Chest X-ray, AP view. Patient: 58 years old, sex M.
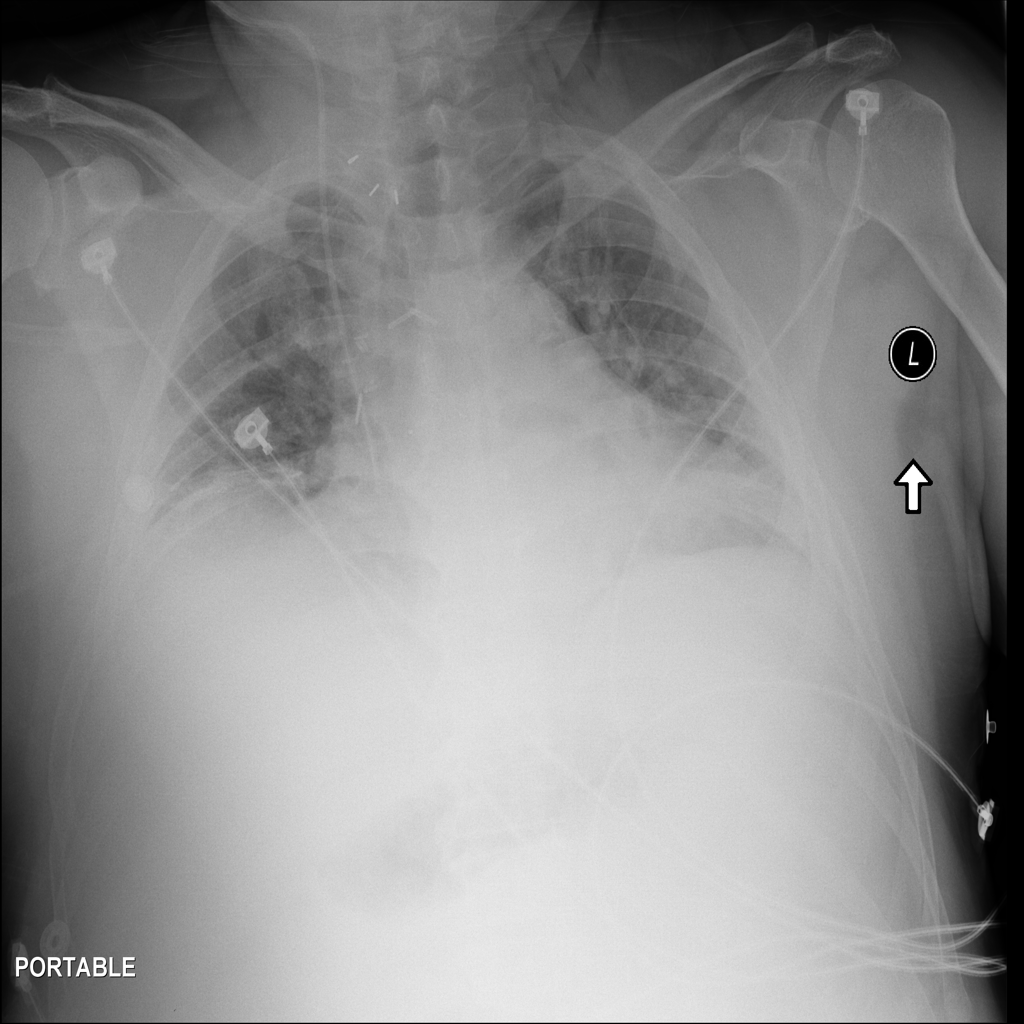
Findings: Atelectasis